Question: My site has thumbs up images that I want to render these as HTML entities. The decimal and hex codes are:
'''
👍
👍
'''
respectively.
In FF, both codes are rendered as a thumbs up but in Chrome neither is (nothing is displayed at all).
Here is the rendering (in white) on a dark background.

Why is this happening?
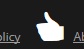
Answer: In general, for emoji entities like this, you can't rely on the end user's font including it. This is especially true of Chrome (as of December 2014), which is the last major remaining browser where rendering emoji doesn't work by default.
You're best off using an image here.
A <URL>.